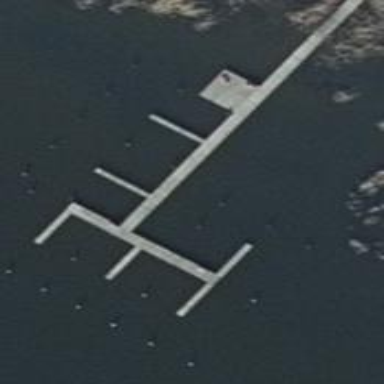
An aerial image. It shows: Man-made pier.